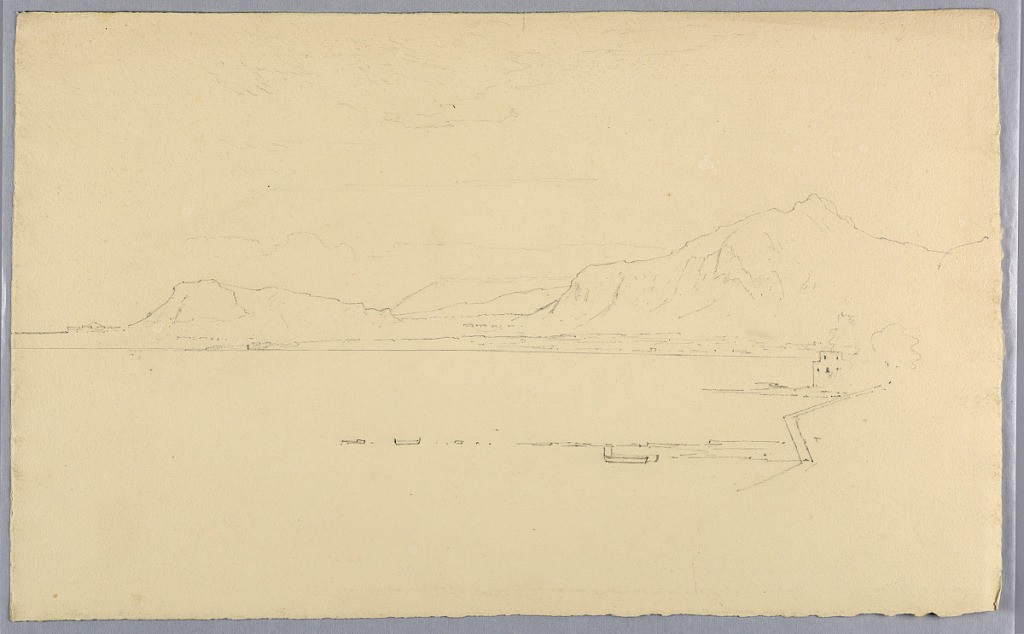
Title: Study of Coastal Cliffs, Italy
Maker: William Stanley Haseltine, American, 1835–1900
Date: ca. 1871
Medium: Graphite on paper
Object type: Drawing
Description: Sketch of a coastal cliff with clouds.